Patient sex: F
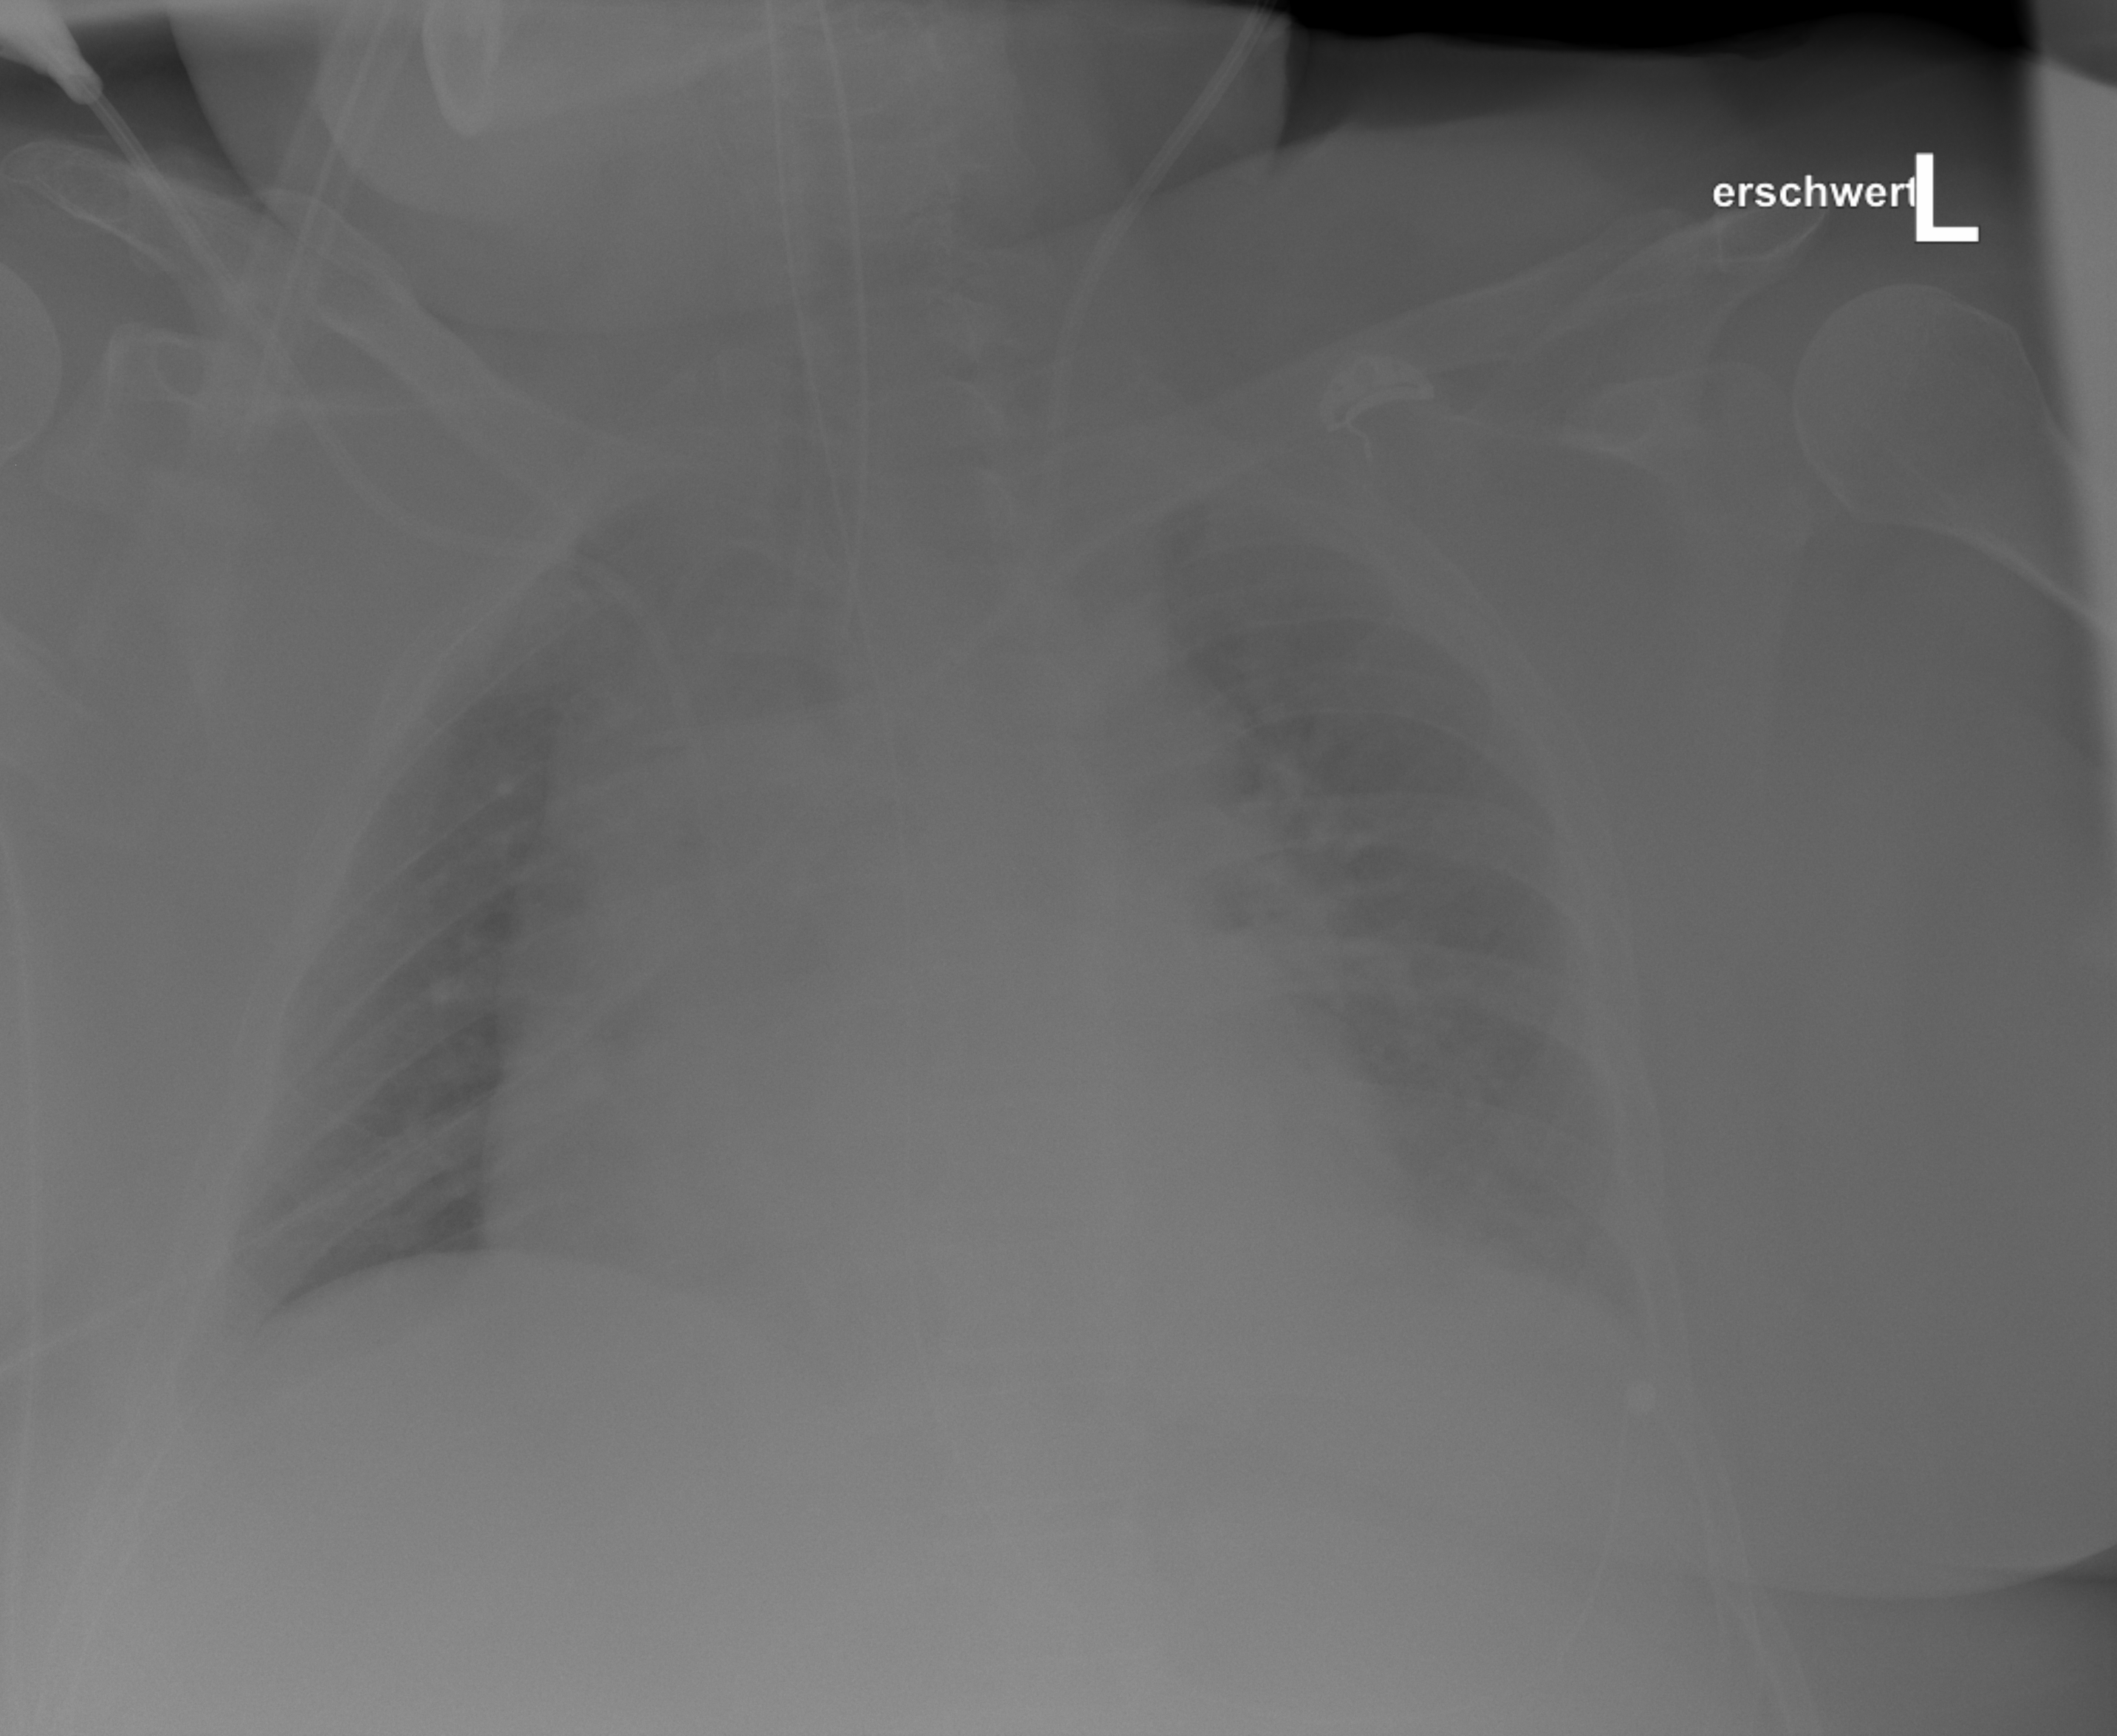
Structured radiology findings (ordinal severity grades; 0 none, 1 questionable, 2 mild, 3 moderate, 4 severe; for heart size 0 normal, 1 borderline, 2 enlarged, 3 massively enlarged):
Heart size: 2
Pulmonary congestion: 2
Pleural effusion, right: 0
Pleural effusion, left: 2
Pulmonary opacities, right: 0
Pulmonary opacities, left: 0
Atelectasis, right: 0
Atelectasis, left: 2